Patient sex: M
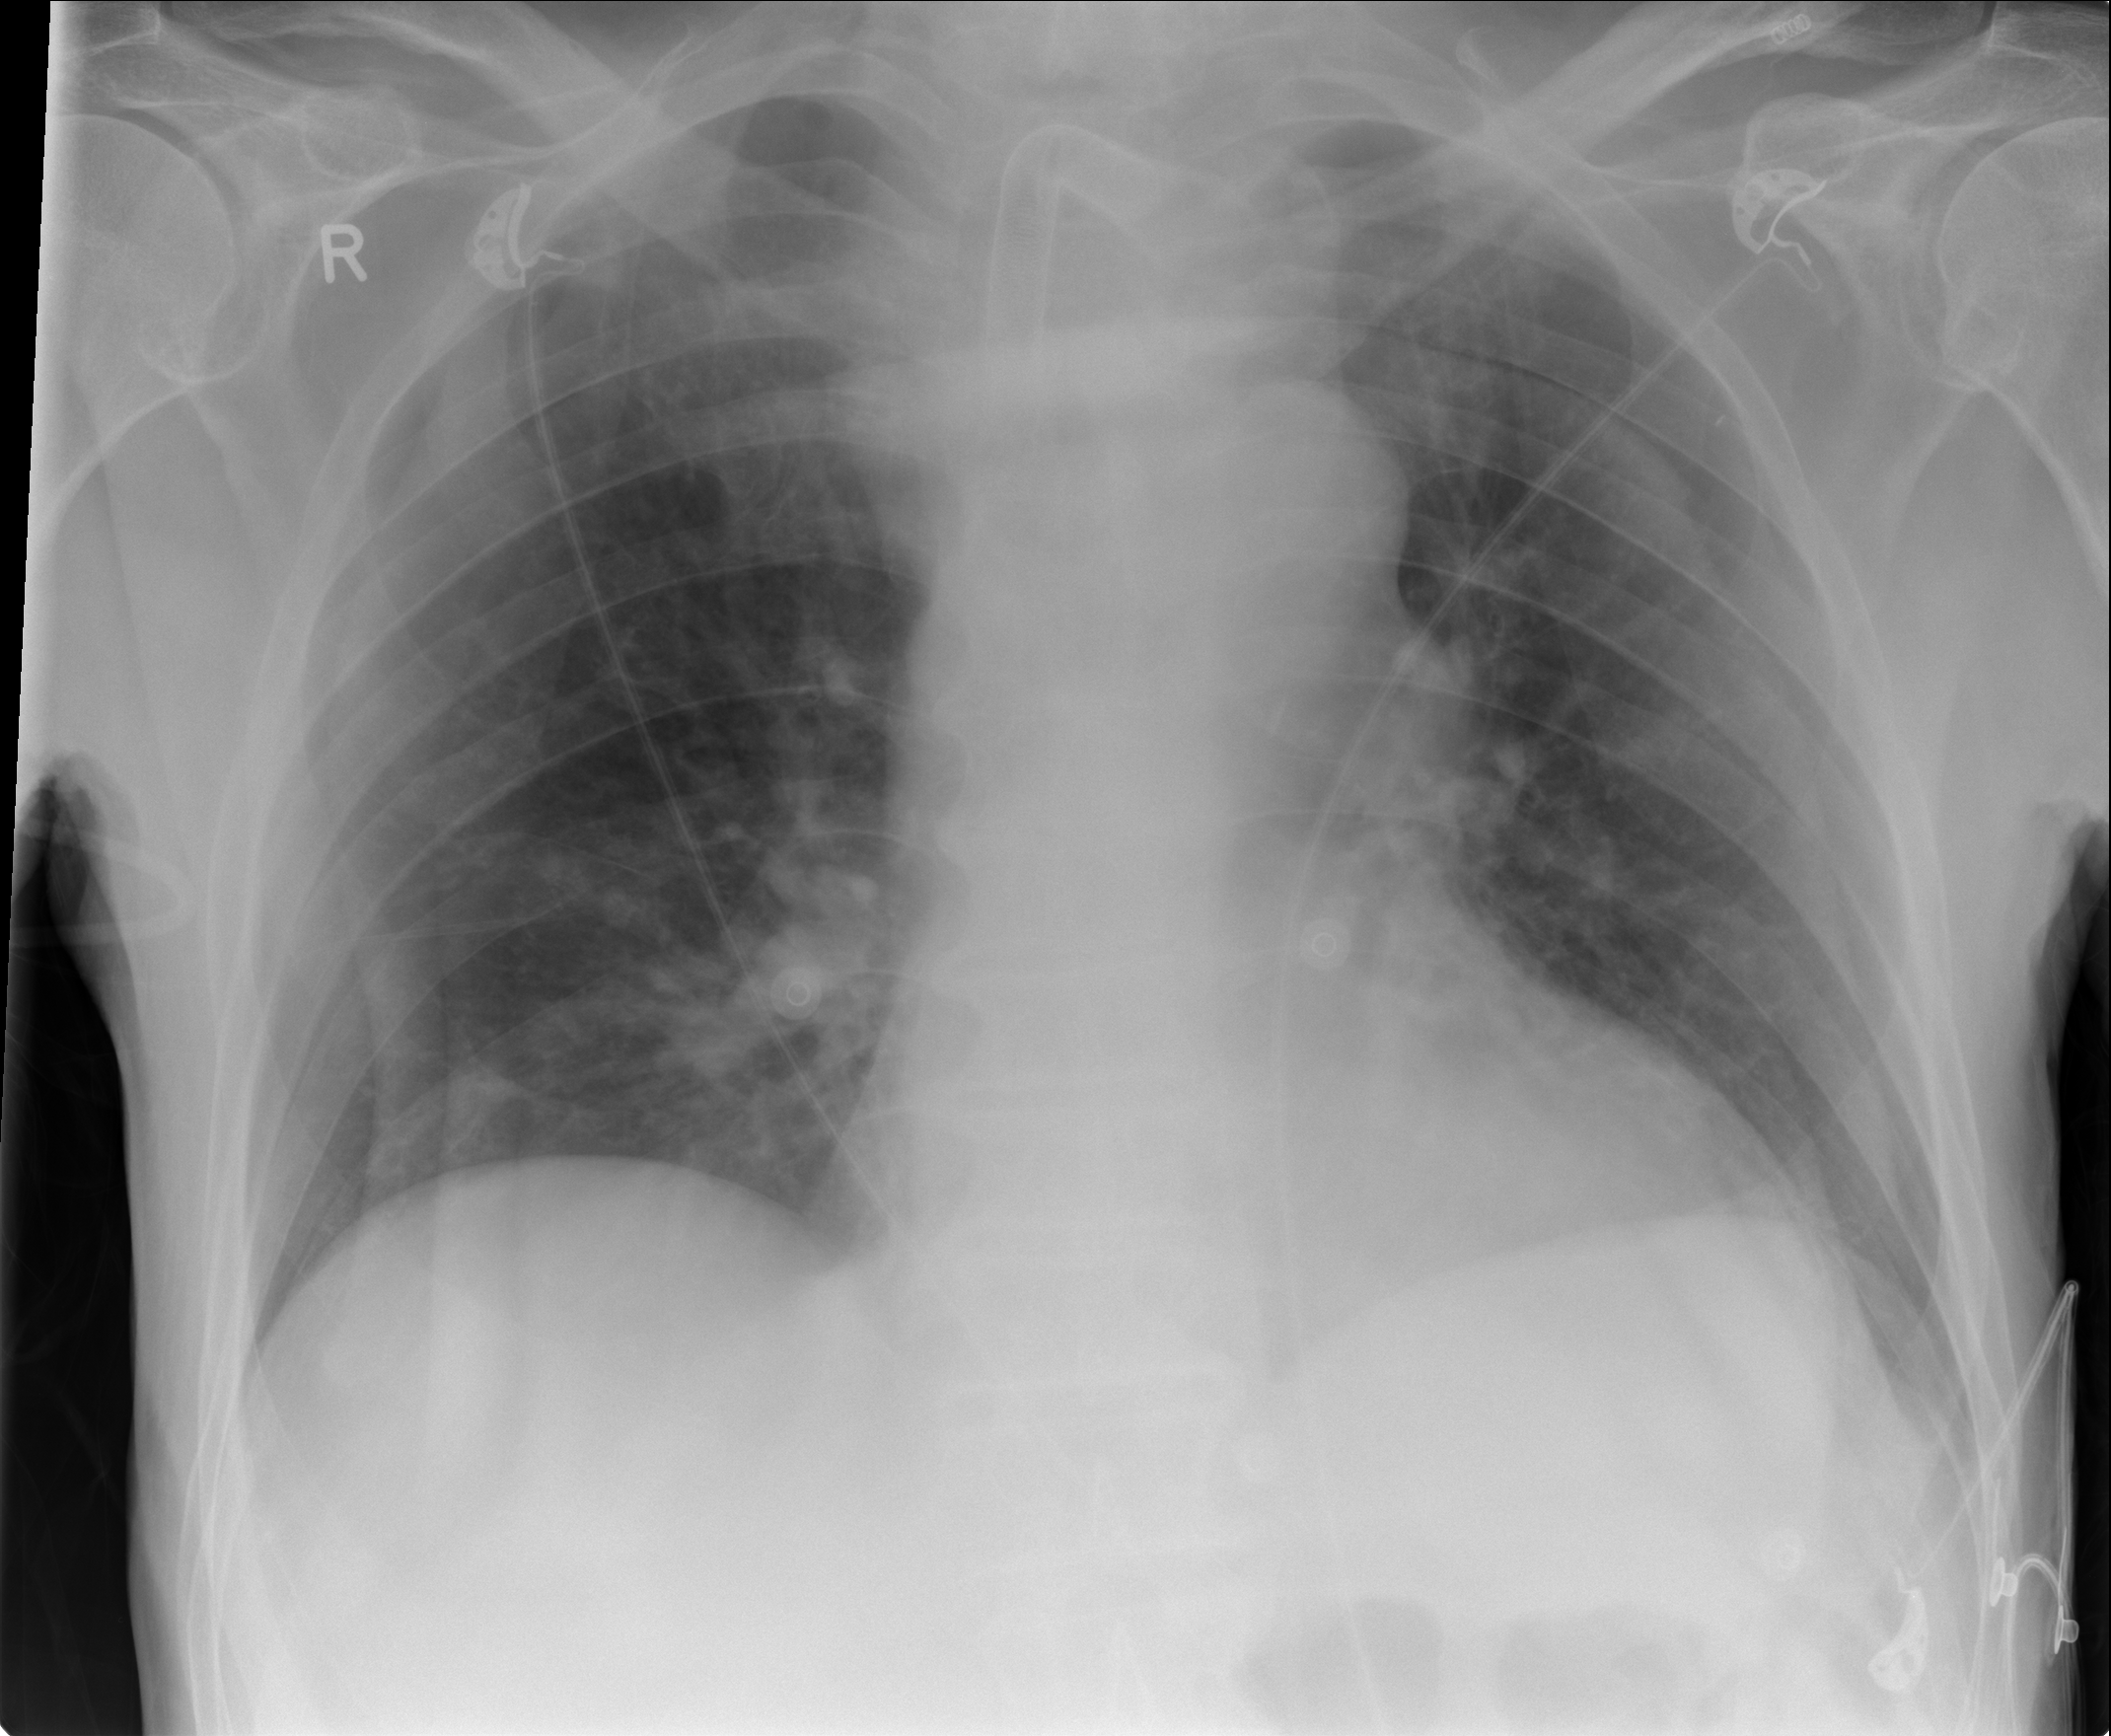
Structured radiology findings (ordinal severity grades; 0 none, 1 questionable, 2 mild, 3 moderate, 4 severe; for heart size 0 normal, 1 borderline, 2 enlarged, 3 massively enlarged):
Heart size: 0
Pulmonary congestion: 2
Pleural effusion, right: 0
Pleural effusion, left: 0
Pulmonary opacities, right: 0
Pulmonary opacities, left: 0
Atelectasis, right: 0
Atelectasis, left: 0